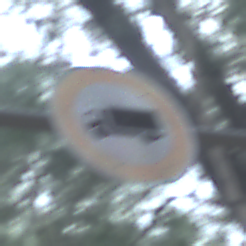
Verkehrszeichen: VerbotFuerKraftfahrzeugeUeberDreiKommaFuenfTonnen
Umgebung: Outdoor, Nature
Tageszeit: SunriseSunset
Wetter: NotSpecified
Licht: Natural
Jahreszeit: Autumn
Kontrast: MediumContrast